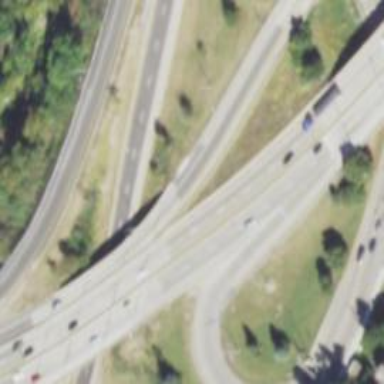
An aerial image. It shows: Asphalt motorway link.